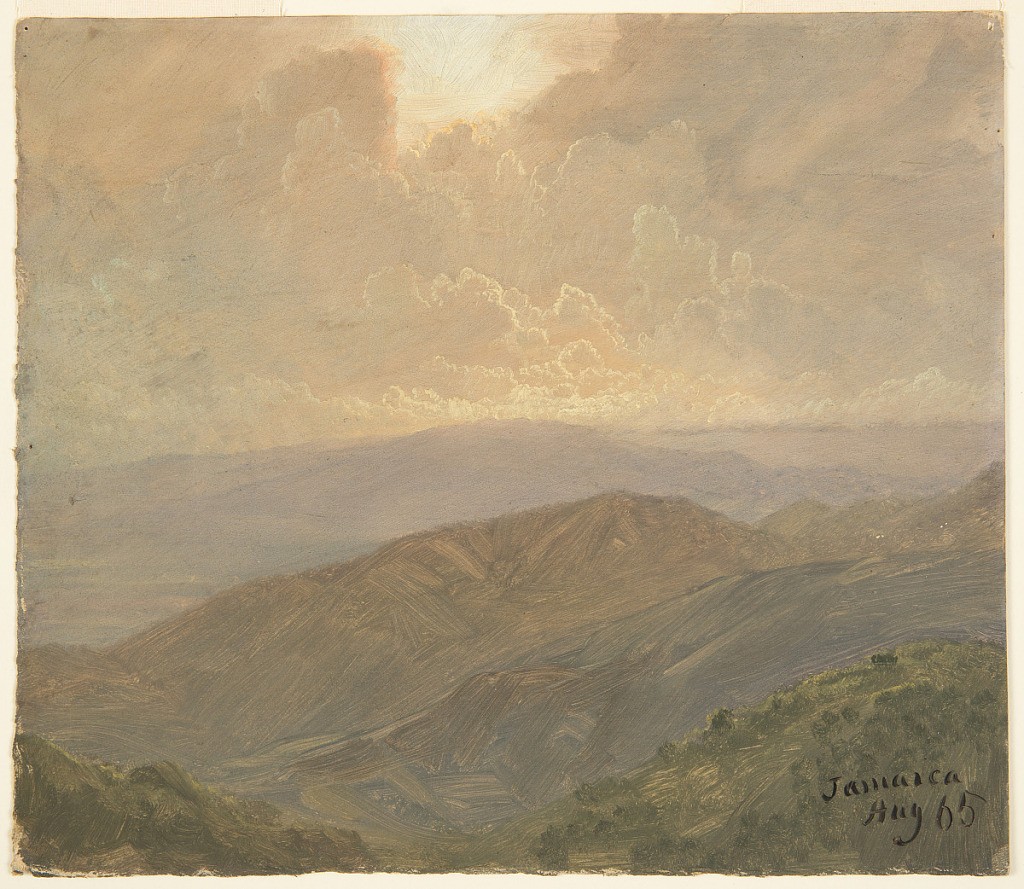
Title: Cloudy Skies, Jamaica
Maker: Frederic Edwin Church, American, 1826–1900
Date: August 1865
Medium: Brush and oil, graphite on paperboard
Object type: Drawing
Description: Landscape and atmosphere sketch showing of a view of cloudy skies over the Blue Mountains of Jamaica. In foreground, a green slope gives way to succeeding ridges, that become hazier in the distance due to the atmospheric/aerial perspective. Above, luminously glowing storm clouds are lined in the gold and silver light of the sun. These billowing clouds comprise most of the sky, with the sun's light peeking out at top.